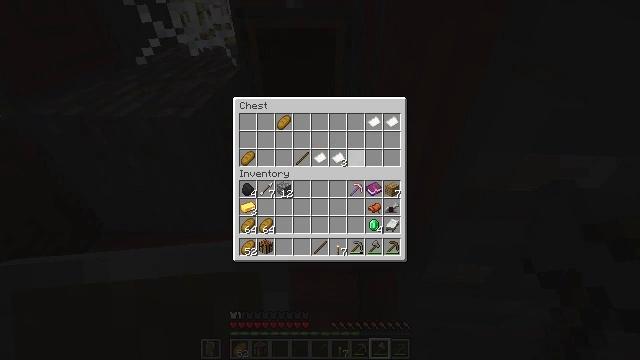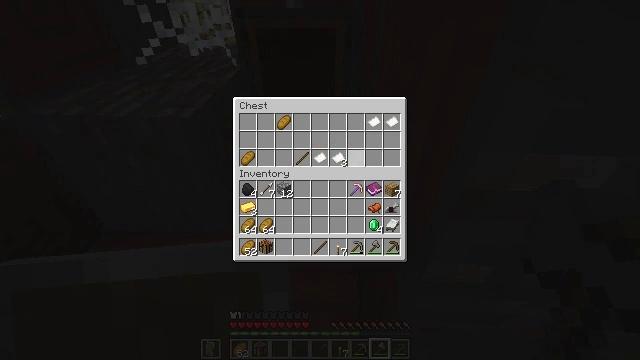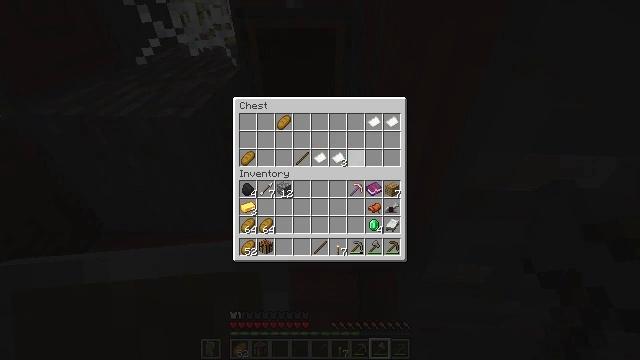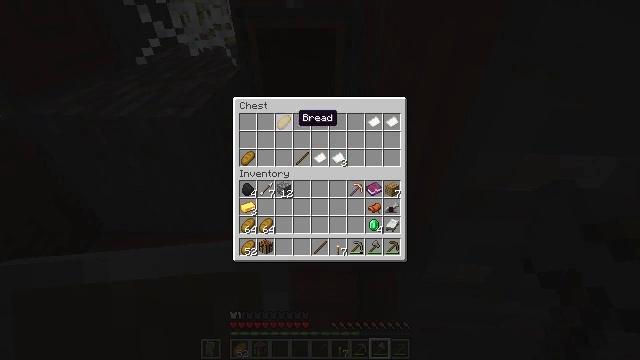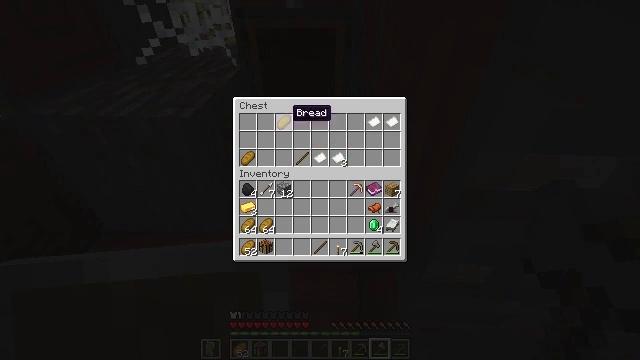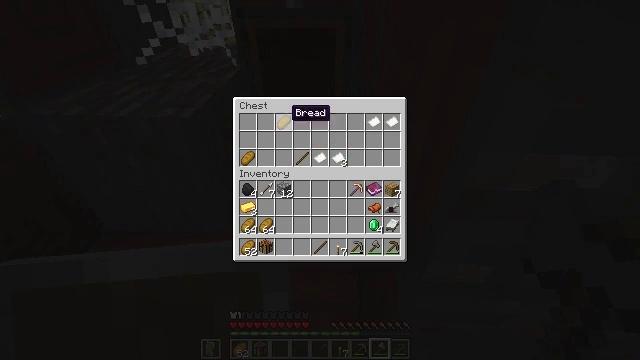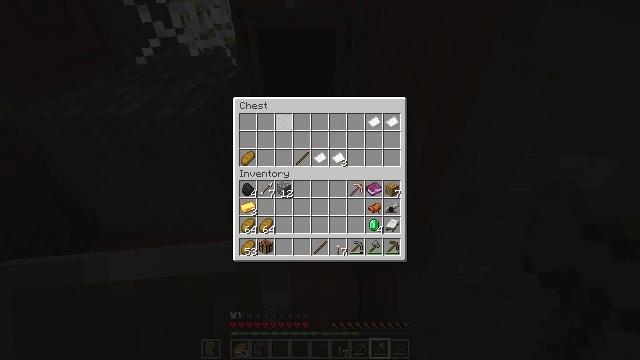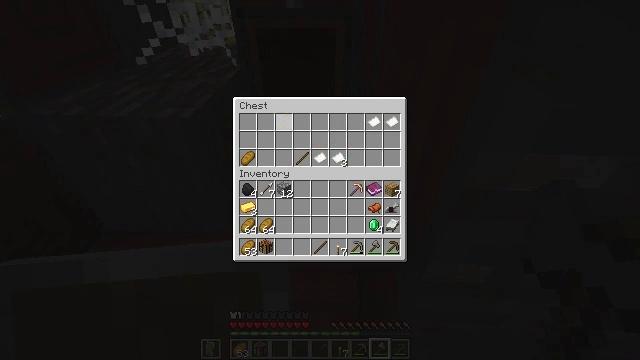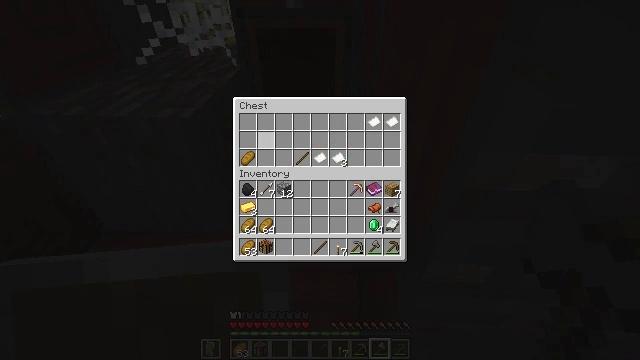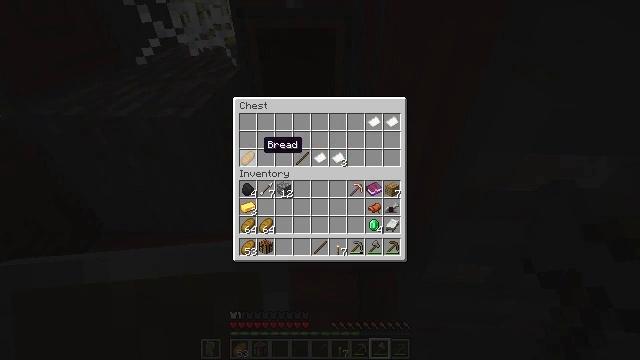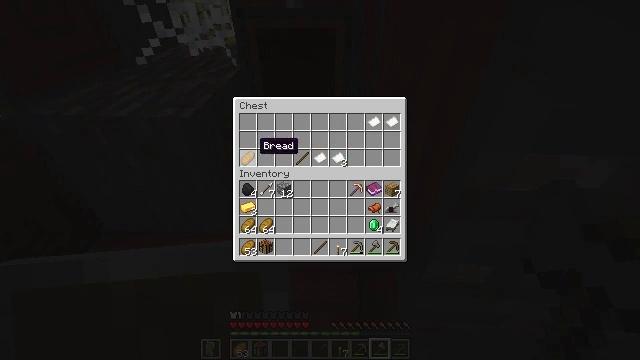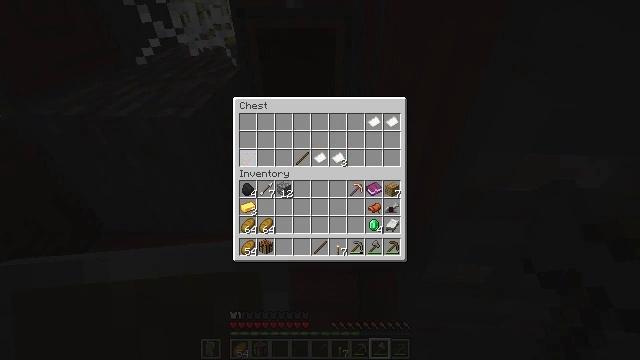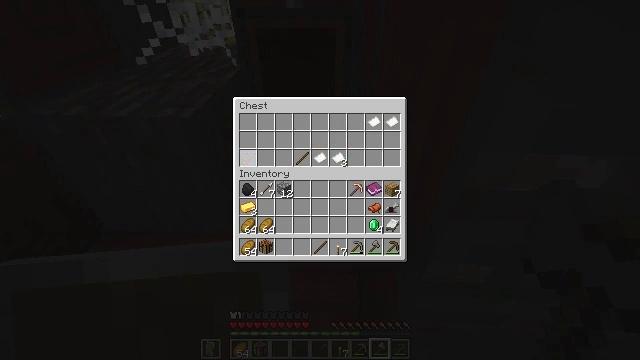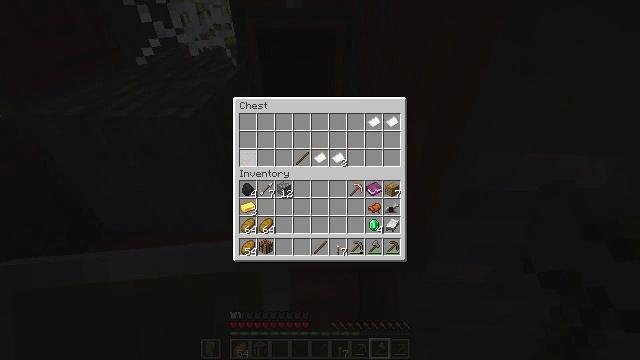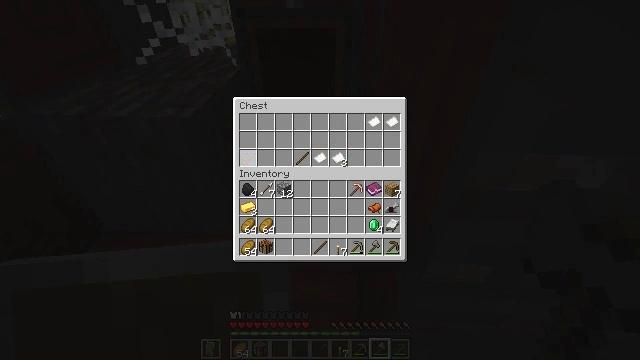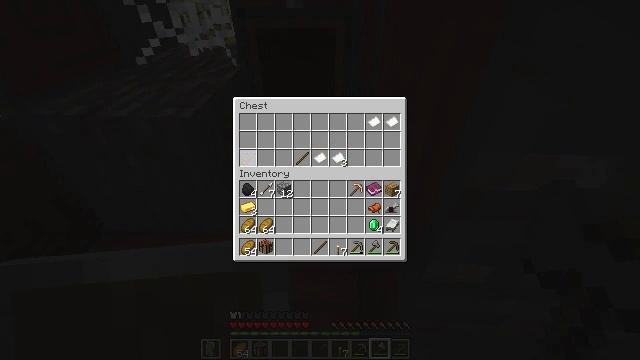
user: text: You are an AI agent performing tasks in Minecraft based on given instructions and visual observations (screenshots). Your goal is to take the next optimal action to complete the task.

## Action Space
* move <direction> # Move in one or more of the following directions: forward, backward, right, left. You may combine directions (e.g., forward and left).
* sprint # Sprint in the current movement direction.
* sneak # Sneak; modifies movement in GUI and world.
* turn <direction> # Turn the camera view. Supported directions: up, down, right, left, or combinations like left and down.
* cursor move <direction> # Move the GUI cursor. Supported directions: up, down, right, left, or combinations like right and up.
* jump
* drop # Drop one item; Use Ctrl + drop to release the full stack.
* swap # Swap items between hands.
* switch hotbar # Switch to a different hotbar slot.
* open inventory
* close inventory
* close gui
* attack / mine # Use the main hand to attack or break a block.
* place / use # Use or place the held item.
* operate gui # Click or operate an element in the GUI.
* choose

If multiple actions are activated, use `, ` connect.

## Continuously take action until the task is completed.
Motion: motion action
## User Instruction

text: Collect books by breaking the bookshelf.
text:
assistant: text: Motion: sneak, operate gui
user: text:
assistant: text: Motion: sneak, cursor move left
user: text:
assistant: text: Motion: sneak, cursor move left and up
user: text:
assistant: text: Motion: sneak
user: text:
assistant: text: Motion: sneak
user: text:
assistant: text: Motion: sneak, operate gui
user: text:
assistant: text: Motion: sneak, operate gui
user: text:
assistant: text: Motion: sneak, cursor move left and down
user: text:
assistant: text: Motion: sneak
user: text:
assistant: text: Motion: sneak
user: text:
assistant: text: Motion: sneak, operate gui
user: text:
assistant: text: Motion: sneak, operate gui
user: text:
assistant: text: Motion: sneak, operate gui
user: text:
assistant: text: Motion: sneak
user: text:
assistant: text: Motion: sneak
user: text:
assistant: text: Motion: no_op
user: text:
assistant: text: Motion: turn right and down, close gui
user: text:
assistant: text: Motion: turn right and down, open inventory
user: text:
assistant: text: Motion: turn right
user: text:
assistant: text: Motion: turn right and down
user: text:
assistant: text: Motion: turn right
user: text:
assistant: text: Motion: no_op
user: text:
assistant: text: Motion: move forward
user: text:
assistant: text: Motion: move forward
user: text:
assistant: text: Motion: move forward, turn right
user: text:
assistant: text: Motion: move forward, turn right and down
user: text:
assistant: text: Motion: move forward, turn left
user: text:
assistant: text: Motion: move forward and move left
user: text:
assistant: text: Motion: move forward and move left
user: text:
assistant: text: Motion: move forward